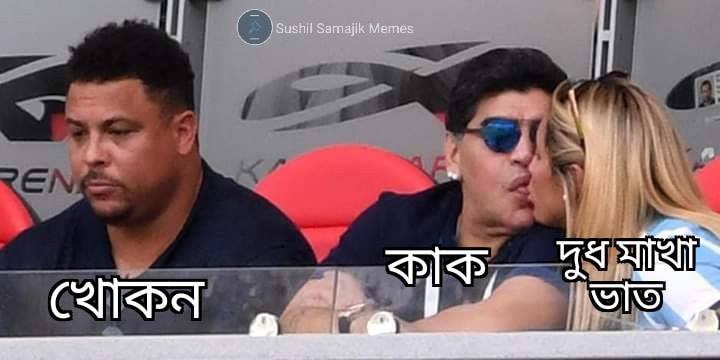
Caption: খোকন     কাক    দুধ মাখা ভাত
Label: non-hate